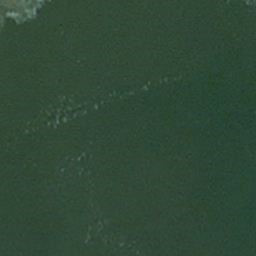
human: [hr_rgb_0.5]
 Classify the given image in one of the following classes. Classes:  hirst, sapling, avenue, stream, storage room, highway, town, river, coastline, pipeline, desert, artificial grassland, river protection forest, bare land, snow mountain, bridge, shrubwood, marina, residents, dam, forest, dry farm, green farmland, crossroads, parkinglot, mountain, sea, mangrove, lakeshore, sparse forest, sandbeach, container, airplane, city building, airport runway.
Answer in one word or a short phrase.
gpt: sea